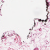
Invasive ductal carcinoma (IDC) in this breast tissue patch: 0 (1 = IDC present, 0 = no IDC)